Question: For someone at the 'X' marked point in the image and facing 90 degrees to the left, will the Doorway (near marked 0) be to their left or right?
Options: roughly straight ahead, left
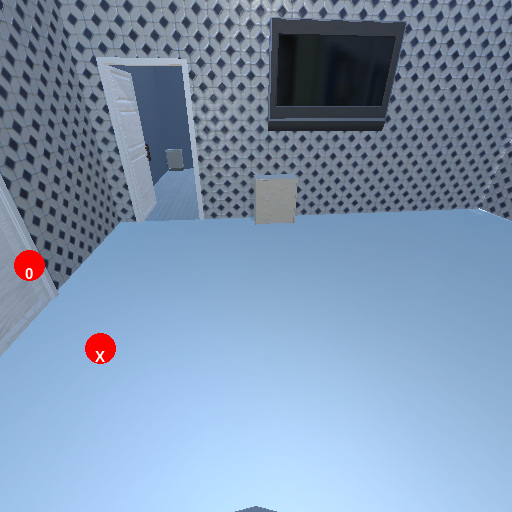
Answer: roughly straight ahead